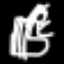
Label: chair